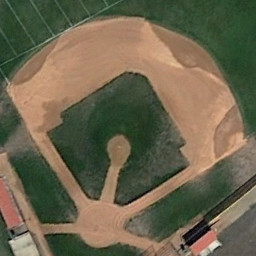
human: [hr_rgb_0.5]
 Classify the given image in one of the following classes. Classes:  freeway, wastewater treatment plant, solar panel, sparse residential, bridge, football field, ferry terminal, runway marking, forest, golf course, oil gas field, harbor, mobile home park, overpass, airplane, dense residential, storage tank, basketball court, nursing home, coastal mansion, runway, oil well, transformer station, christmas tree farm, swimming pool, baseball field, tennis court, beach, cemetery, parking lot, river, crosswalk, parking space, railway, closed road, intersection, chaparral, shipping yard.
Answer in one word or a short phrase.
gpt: baseball field